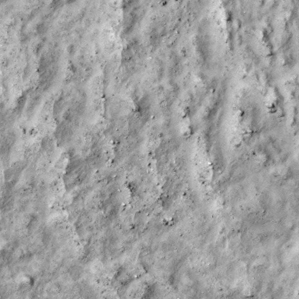
Label: non_frost